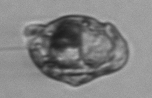
Label: Proterythropsis